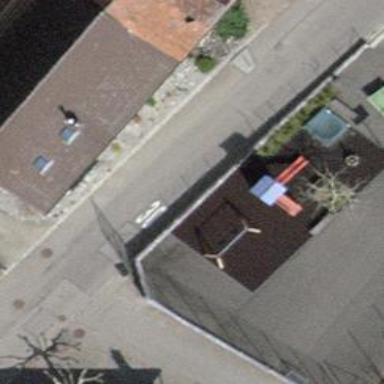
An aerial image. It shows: Playground with swings.